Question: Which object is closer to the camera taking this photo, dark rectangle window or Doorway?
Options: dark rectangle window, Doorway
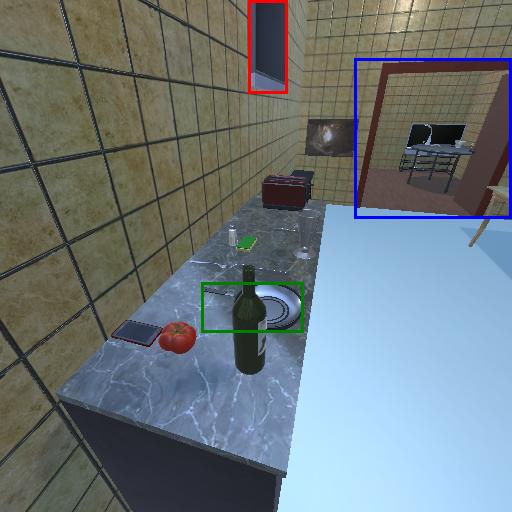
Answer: dark rectangle window